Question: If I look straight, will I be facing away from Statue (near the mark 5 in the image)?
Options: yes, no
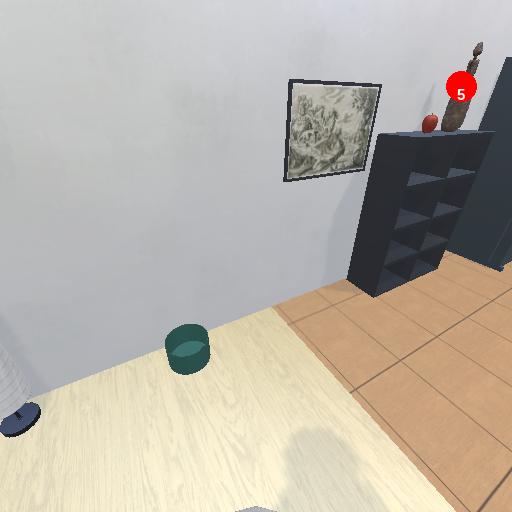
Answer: yes